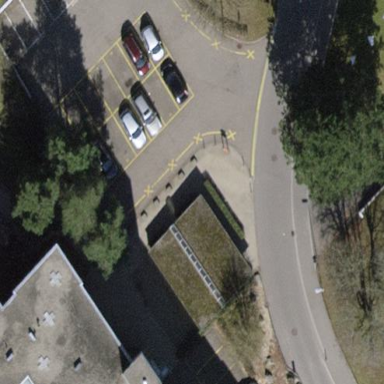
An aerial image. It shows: Building designated for bicycle parking.